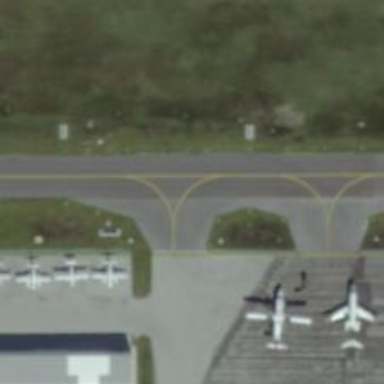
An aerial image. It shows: View of taxiway at the airport.